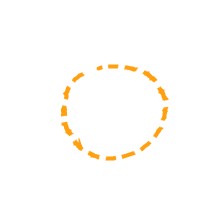
Shape: circle